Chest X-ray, PA view. Patient: 37 years old, sex F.
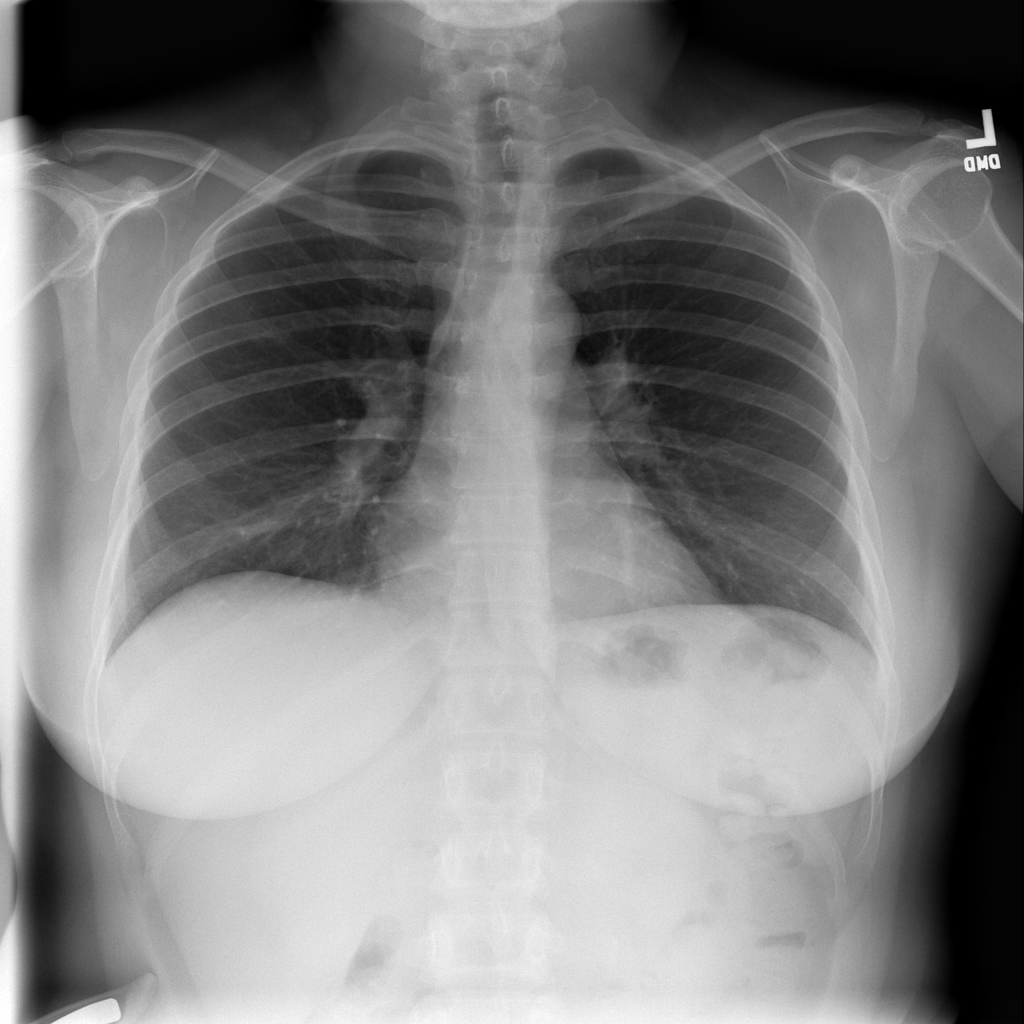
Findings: No Finding